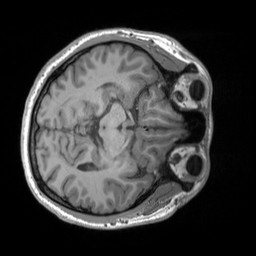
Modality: T1w
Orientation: axial
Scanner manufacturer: siemens
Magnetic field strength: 3 T
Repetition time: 2.25 s
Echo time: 0.00306 s